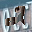
Label: 2